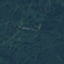
Label: Forest